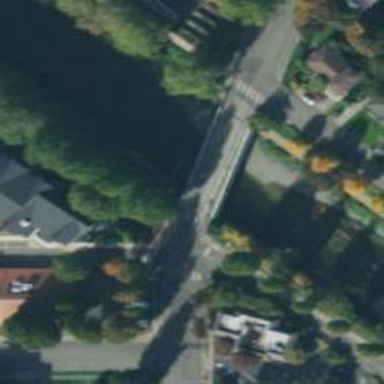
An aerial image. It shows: Unmarked crossing on the road.